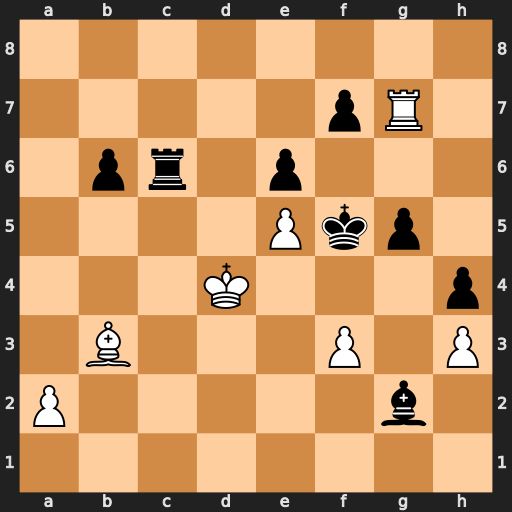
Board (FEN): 8/5pR1/1pr1p3/4Pkp1/3K3p/1B3P1P/P5b1/8
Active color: w
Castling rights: -
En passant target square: -
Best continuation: Rxf7+ Kg6 Rf6+